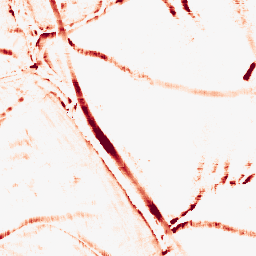
Category: morphological
Decomposition family: morphological_square
Decomposition parameters: operation: opening
size: 10
Upsampling method: regularized
Upsampling parameters: scale: 4
lambda_reg: 0.01
Upsampling scale: 4